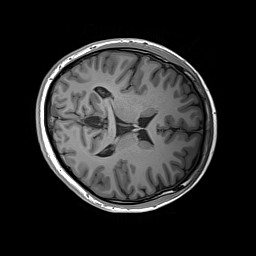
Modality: T1w
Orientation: axial
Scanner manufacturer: siemens
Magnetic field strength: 3 T
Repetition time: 2.2 s
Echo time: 0.00244 s